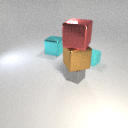
small gray metal cube in front of large cyan metal cube